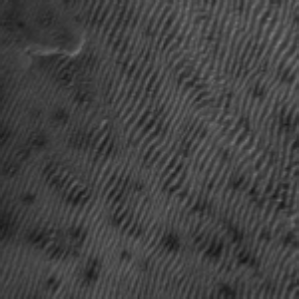
Label: frost